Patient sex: F
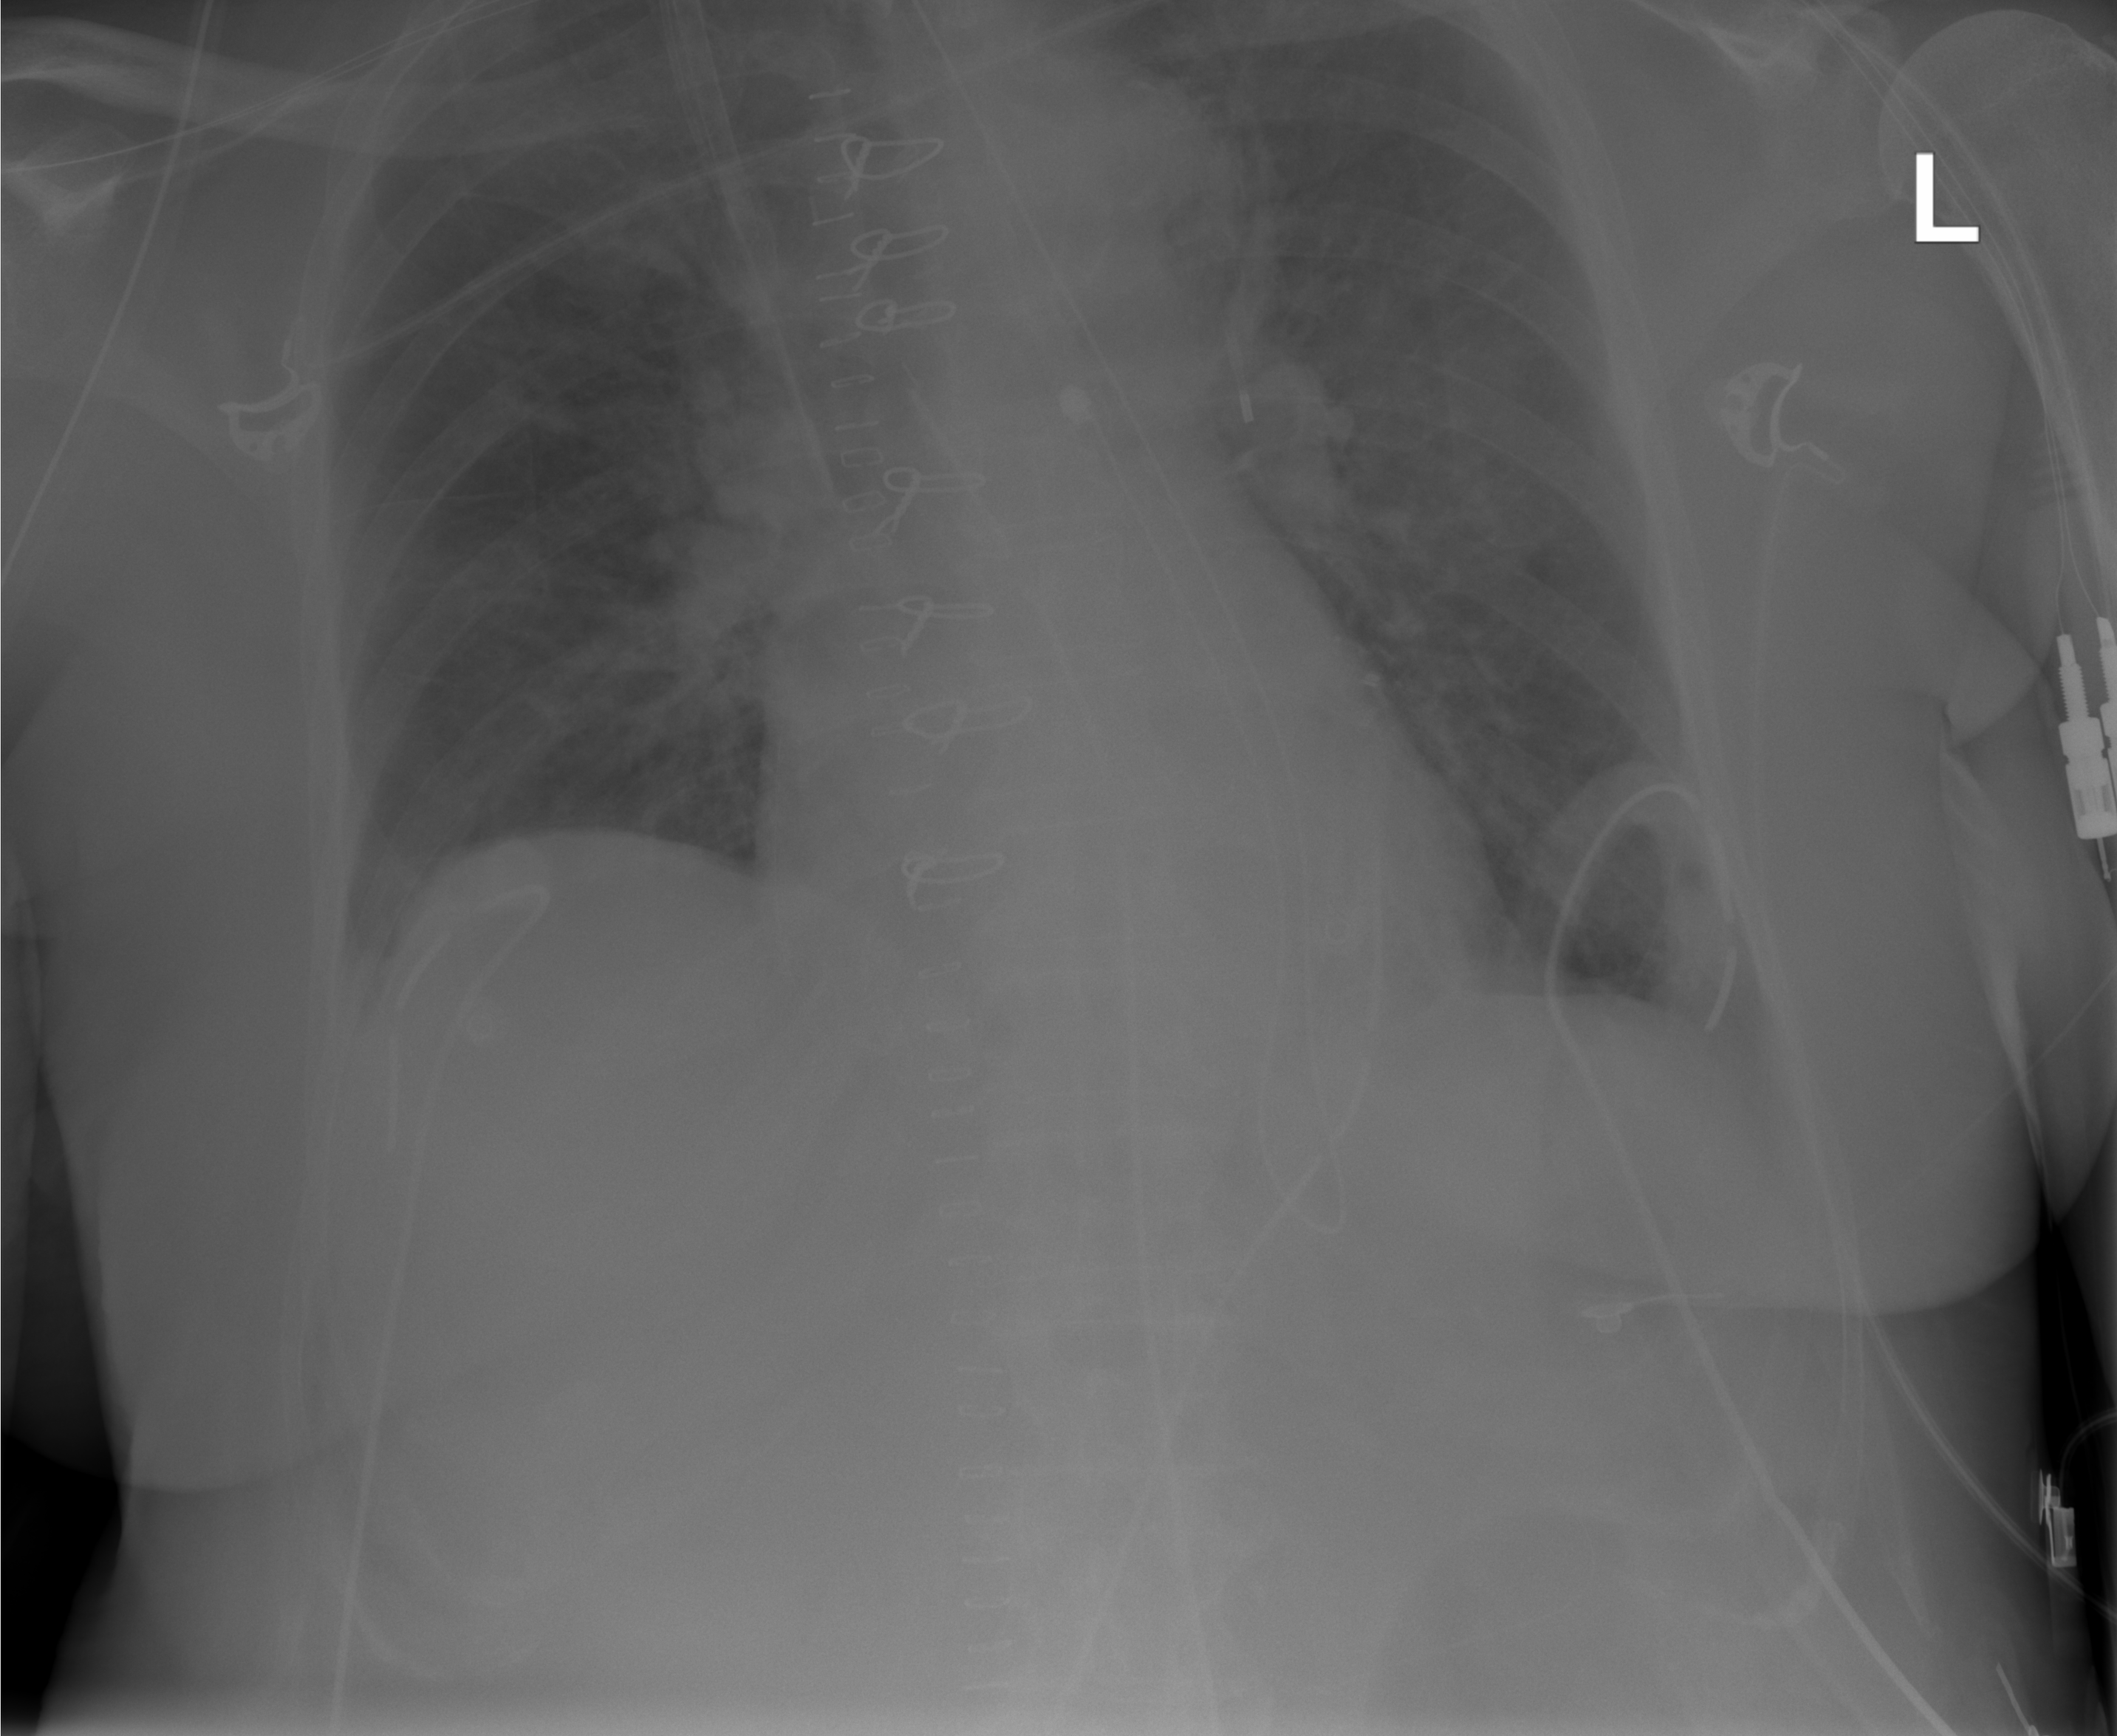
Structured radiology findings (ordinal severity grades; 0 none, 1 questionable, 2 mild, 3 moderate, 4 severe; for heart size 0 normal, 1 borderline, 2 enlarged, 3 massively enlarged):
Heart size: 0
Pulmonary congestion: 2
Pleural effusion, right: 0
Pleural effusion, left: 1
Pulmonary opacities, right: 1
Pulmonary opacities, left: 1
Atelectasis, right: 0
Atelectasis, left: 0